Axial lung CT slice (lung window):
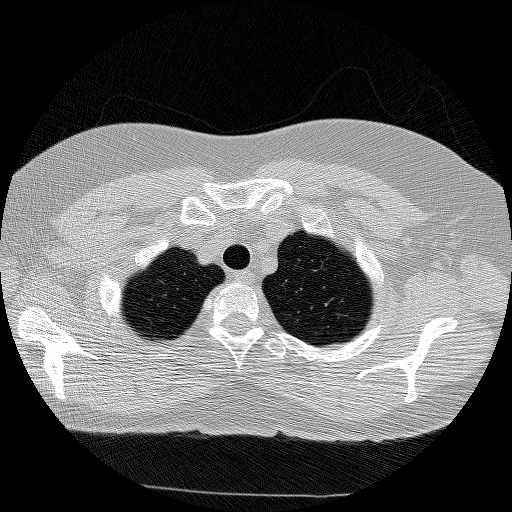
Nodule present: no